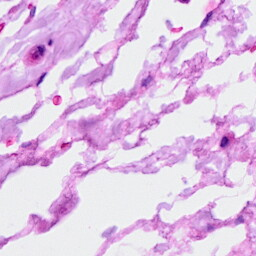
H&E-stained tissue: Ovarian